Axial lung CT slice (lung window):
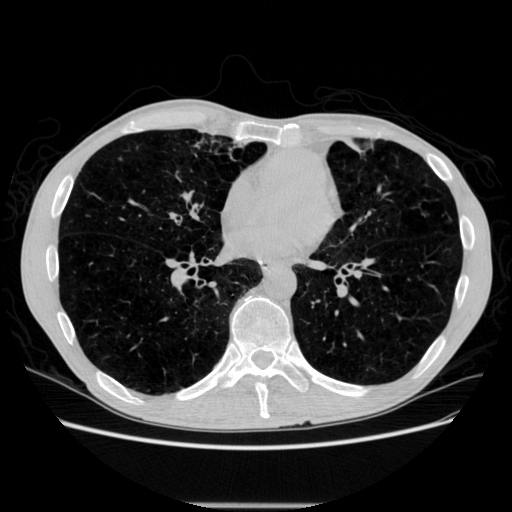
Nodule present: no